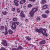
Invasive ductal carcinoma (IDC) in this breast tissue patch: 0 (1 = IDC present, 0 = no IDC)